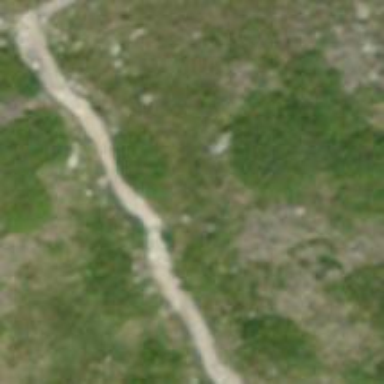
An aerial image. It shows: Path.